Question: I'm little surprised with the behavior of box-shadow that if the container is positioned relatively the shadow goes to below but if it isn't positioned (i.e. static position) the shadow appears to front.
'''
#main{
position: relative; /*sets shadow to below the heading*/
}
'''
Unsetting relative position sets the shadow to front of the heading:
'''
#main{
/*position: relative; */
}
'''

# demo
Can anyone tell me about this change?
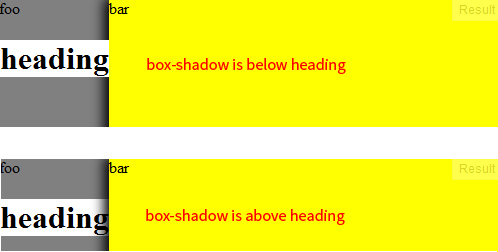
Answer: 'position: relative' should not have an effect there in normal circumstances, because the element with the shadow appears later in the source anyway.
The real problem here, which is not mentioned in the question, is the fact that you're working with 'display: table-*' elements. Firefox is known to behave differently from other browsers when using 'position: relative' on internal table boxes because there is no defined behavior in such a situation. From the <URL>:
> The effect of 'position:relative' on table-row-group, table-header-group, table-footer-group, table-row, table-column-group, table-column, table-cell, and table-caption elements is undefined.
If your layout relies on stacking contexts to work, such as when you're using box shadows, I advise against using 'display: table'.